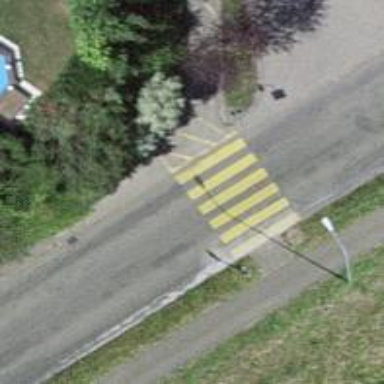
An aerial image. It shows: Marked road crossing.